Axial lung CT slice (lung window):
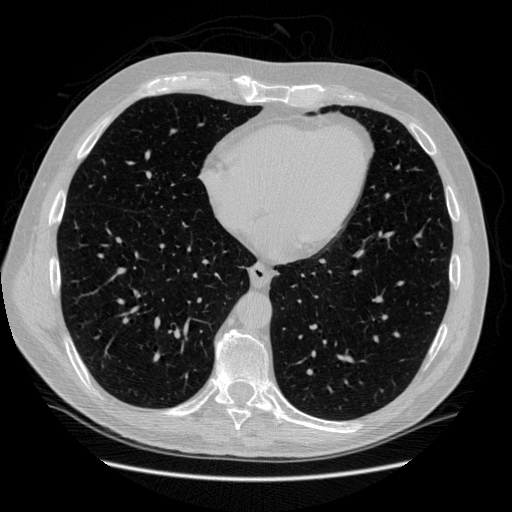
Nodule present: no